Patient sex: F
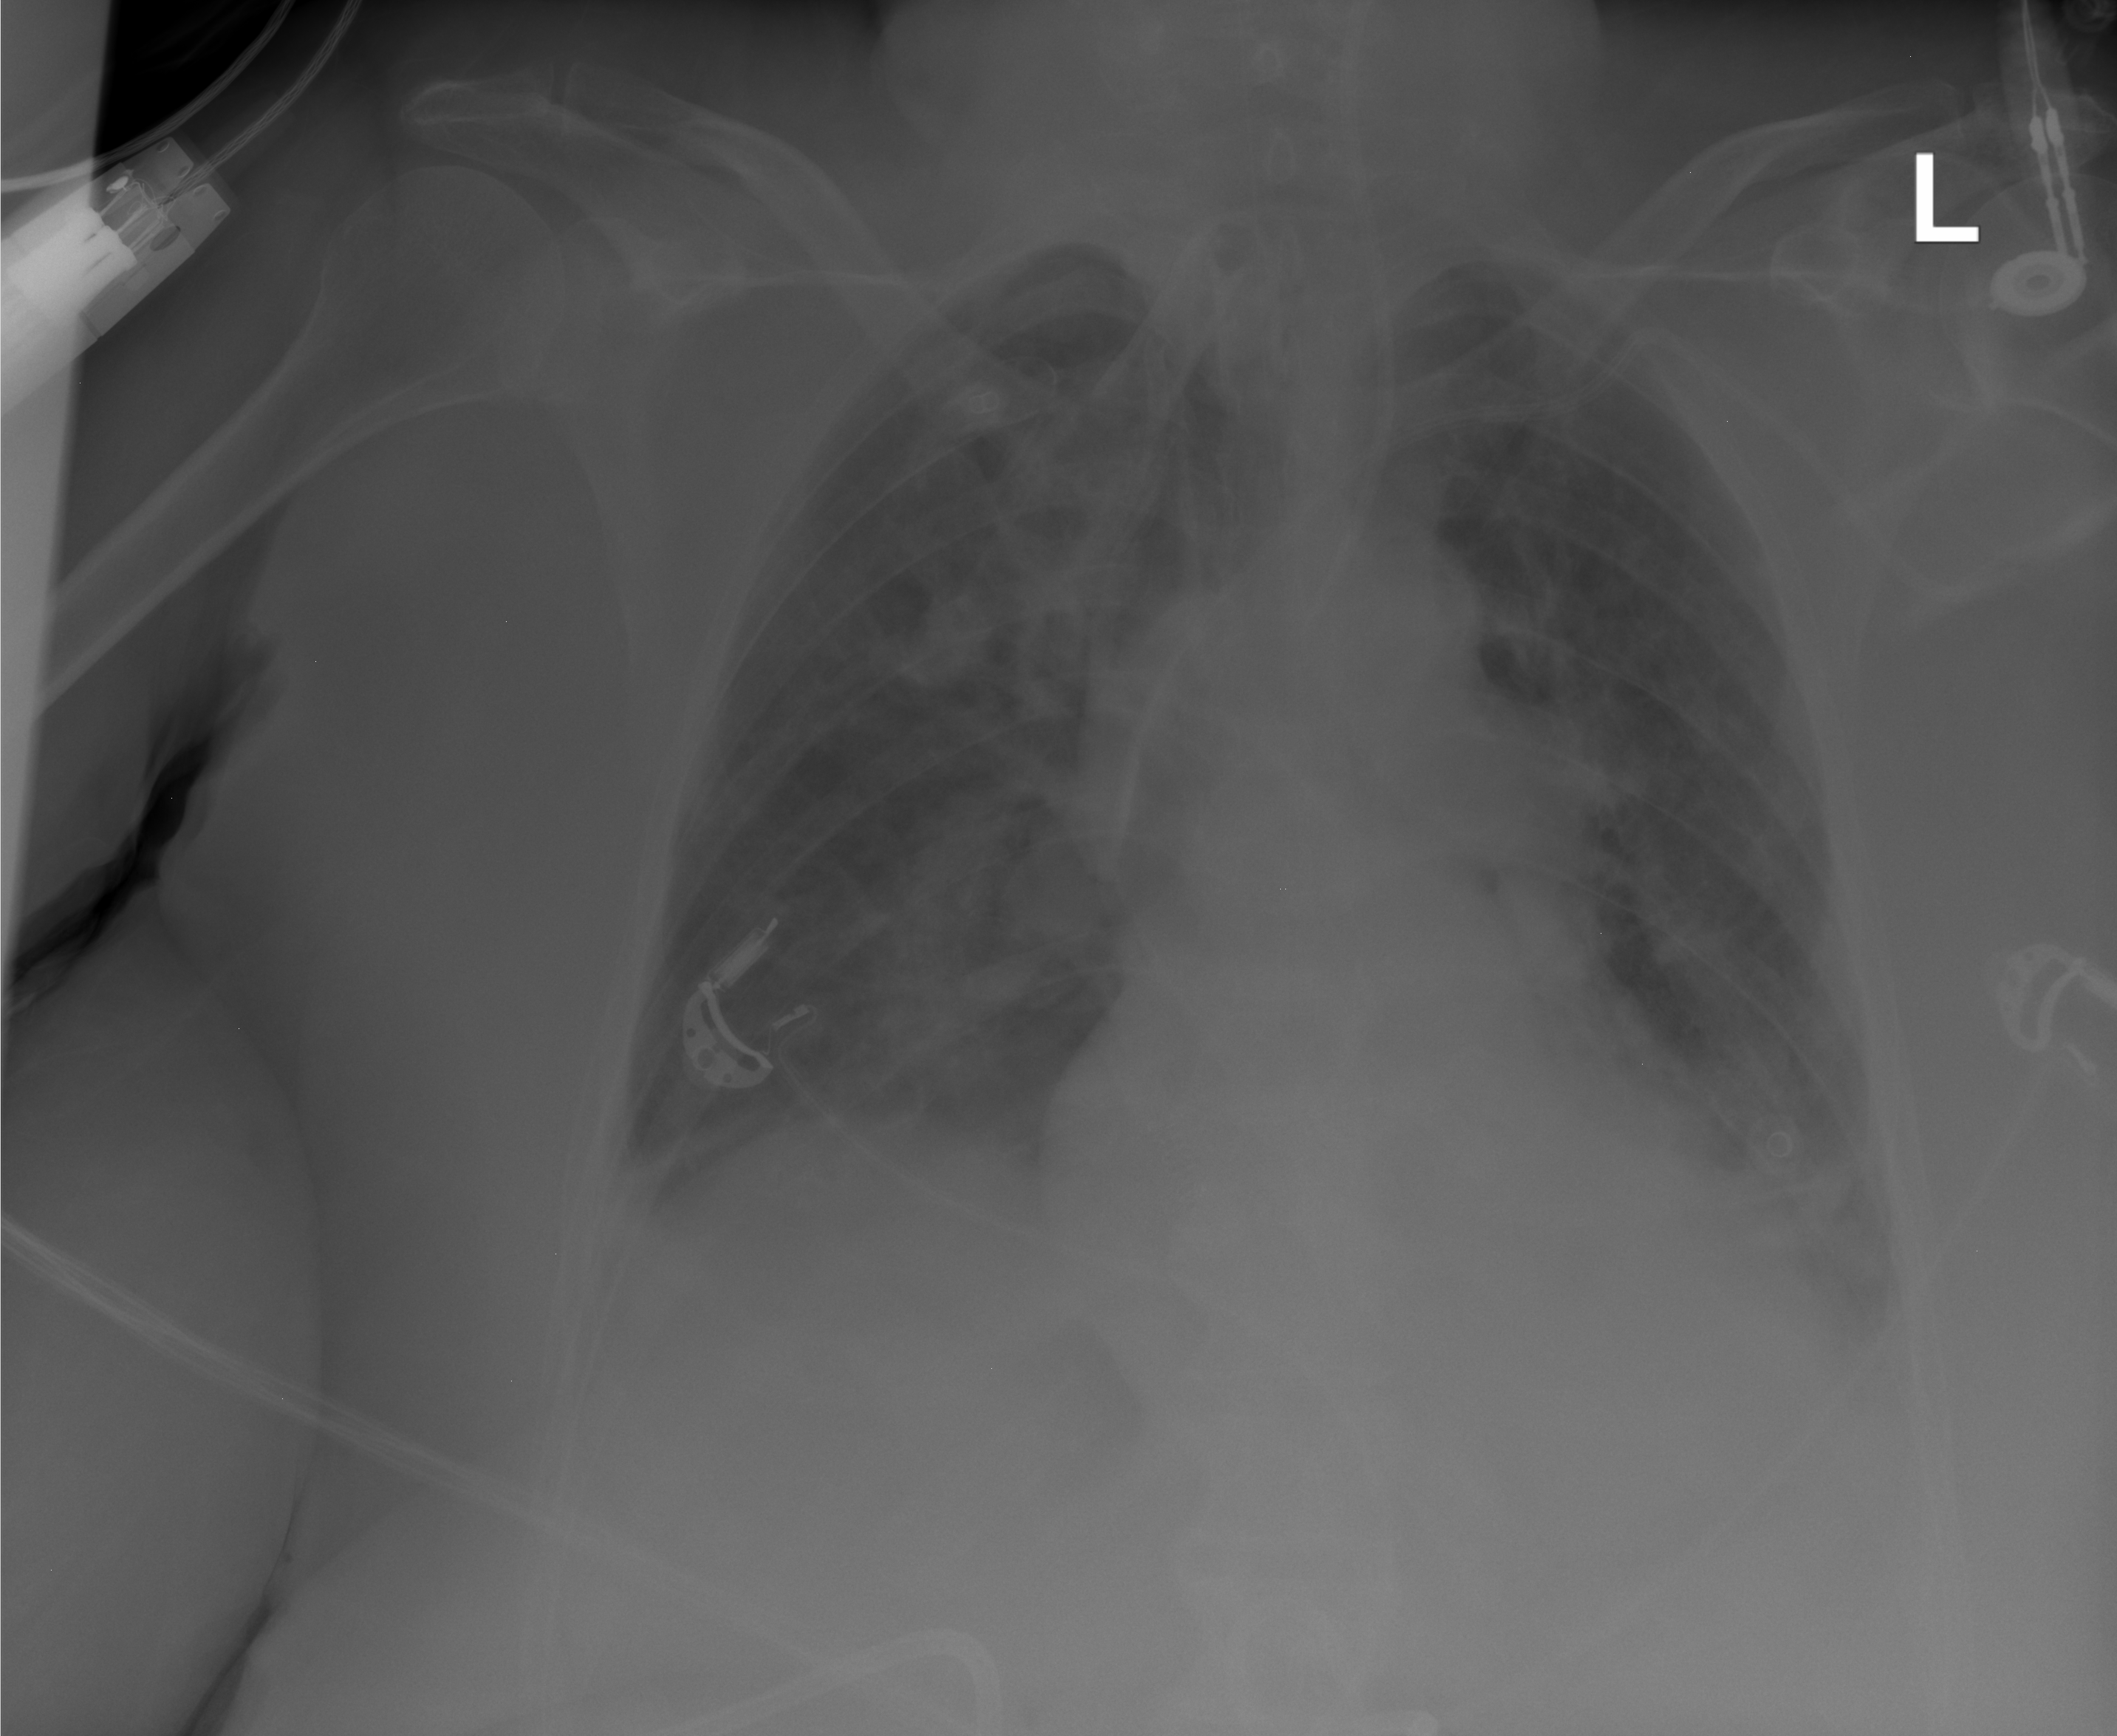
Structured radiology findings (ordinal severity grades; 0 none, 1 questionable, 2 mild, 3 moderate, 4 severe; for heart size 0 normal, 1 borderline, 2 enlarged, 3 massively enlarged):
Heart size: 0
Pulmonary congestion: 2
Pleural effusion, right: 2
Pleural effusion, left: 2
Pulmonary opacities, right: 3
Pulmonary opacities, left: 2
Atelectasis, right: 1
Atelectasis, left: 2